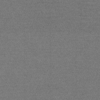
Label: dusty